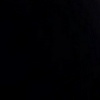
Label: space